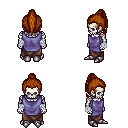
a pixel art fantasy rpg character, male body template, skeleton, chain tabard jacket, robe skirt, brunette long topknot hairstyle, white cloth bandages, metal boots, four views (front, back, left, right), 2x2 character sprite sheet, small pixel art, hard edges, no anti-aliasing